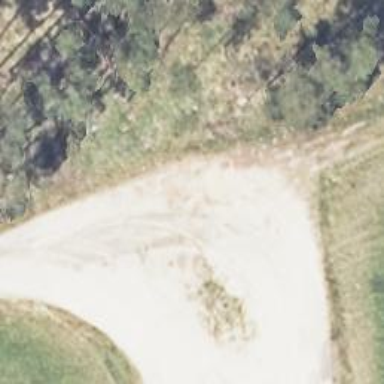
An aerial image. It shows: Service road with compacted grade2 tracktype.